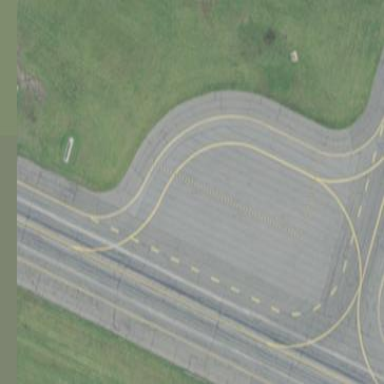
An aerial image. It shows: Apron paved with asphalt at the airport.